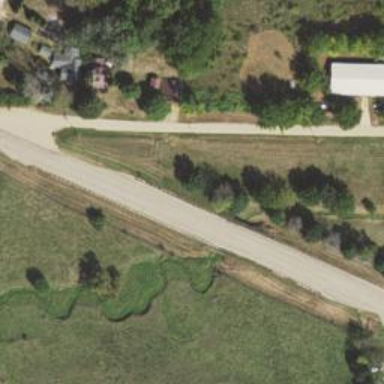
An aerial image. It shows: Culvert tunnel.